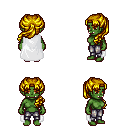
a pixel art fantasy rpg character, female body template, orc, green skin, white cape, metal pants, blonde princess hairstyle, four views (front, back, left, right), 2x2 character sprite sheet, small pixel art, hard edges, no anti-aliasing